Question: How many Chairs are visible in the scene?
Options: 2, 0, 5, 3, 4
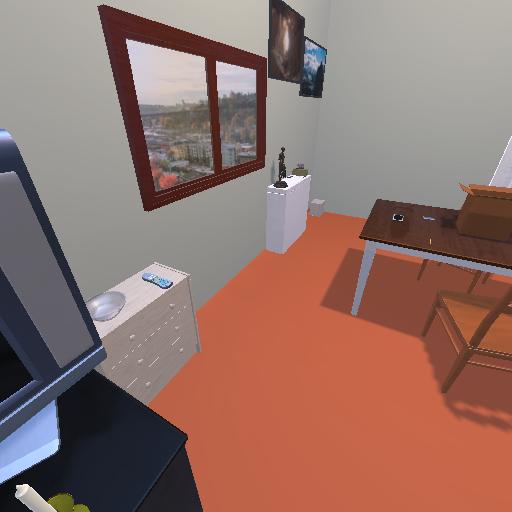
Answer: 2